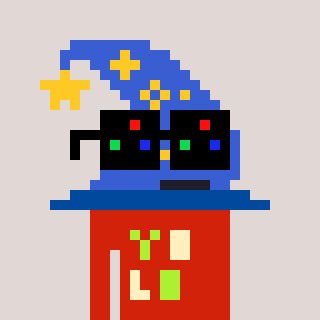
a pixel art character with square black sunglasses, a wizard hat-shaped head and a red-colored body on a warm background